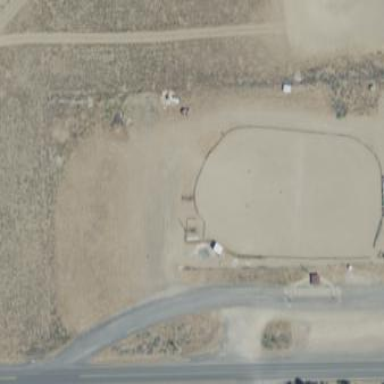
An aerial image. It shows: Equestrian pitch for leisure land use.